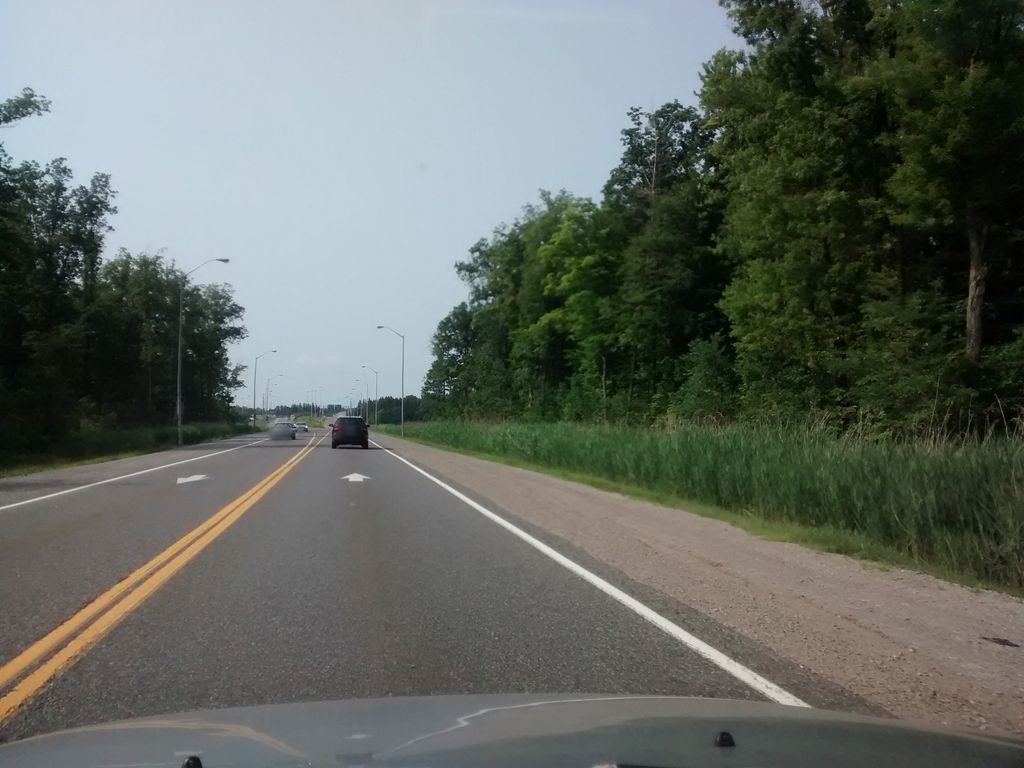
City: hamilton